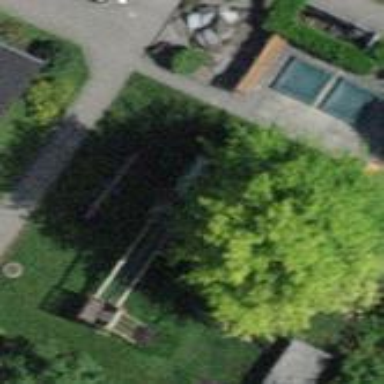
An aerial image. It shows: Playground area for leisure activities on the land.